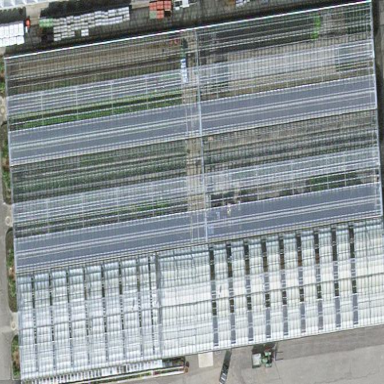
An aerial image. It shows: Greenhouse.